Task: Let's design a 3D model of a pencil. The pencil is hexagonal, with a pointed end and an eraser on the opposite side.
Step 25:
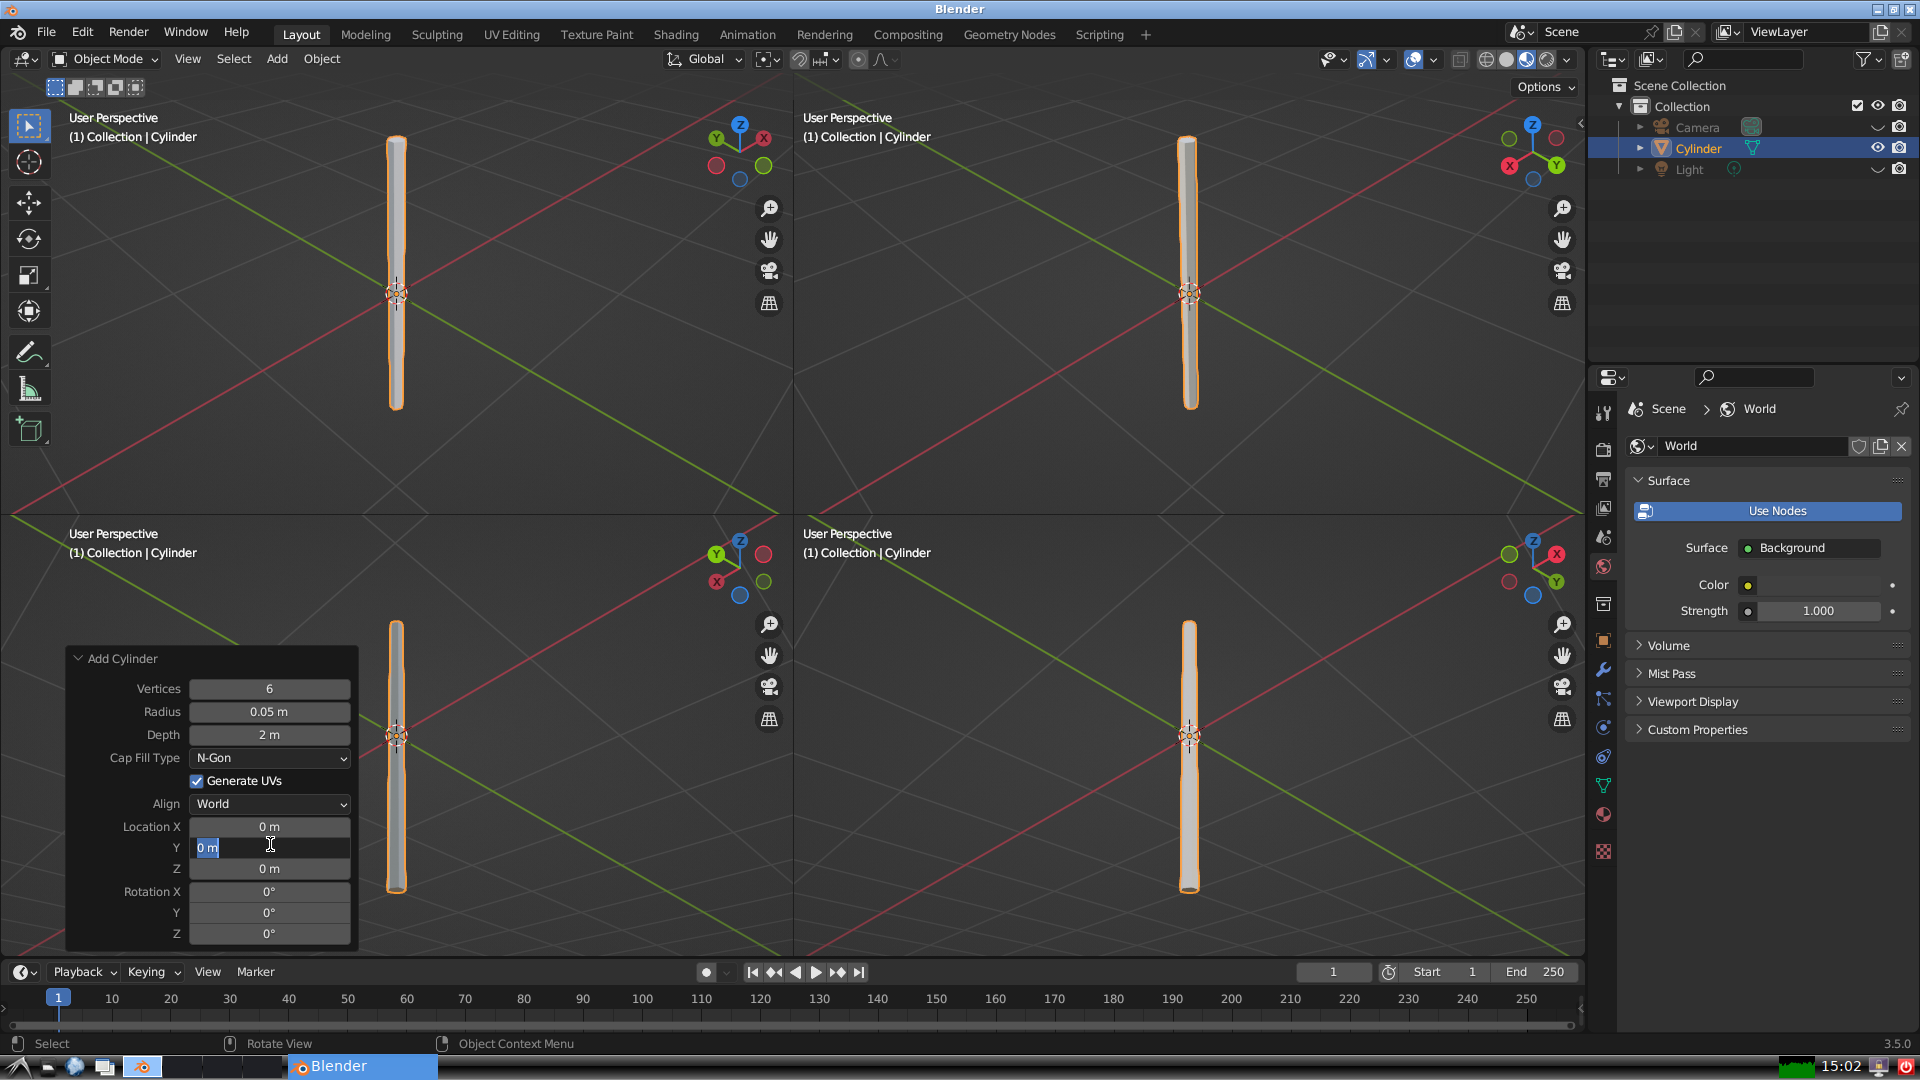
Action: input_text: 0.0